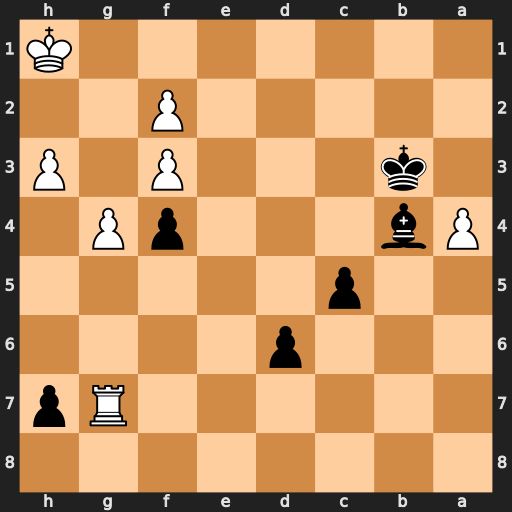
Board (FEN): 8/6Rp/3p4/2p5/Pb3pP1/1k3P1P/5P2/7K
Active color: b
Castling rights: -
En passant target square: -
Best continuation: c4 Rxh7 c3 Rc7 Bc5